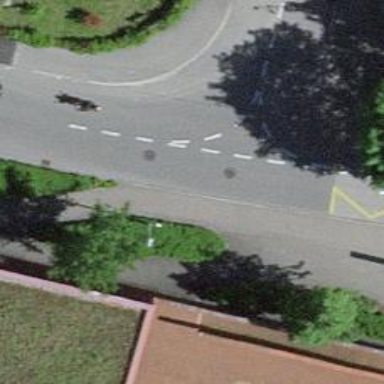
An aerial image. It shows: Sidewalk along the footway.